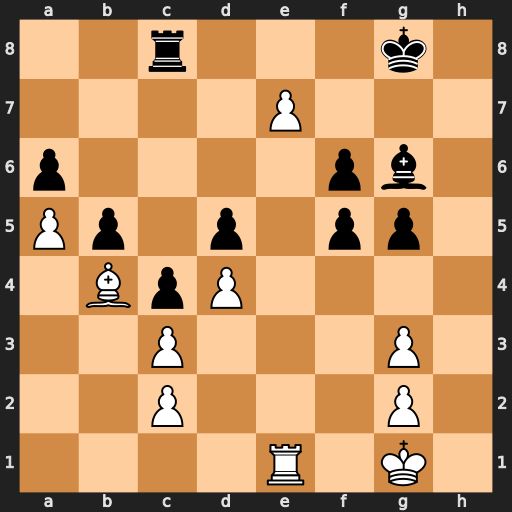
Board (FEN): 2r3k1/4P3/p4pb1/Pp1p1pp1/1BpP4/2P3P1/2P3P1/4R1K1
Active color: w
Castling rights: -
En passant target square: -
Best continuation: Re6